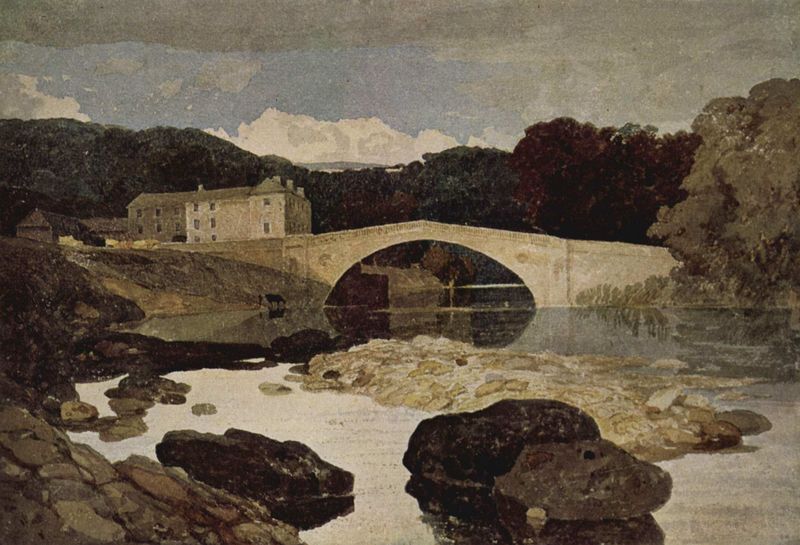
Titel: Die Gretabrücke
Künstler: John Sell Cotman
Standort: London
Institution: British Museum
Schlagwörter: baum, berg, blau, dunkel, felsen, gemälde, gestein, himmel, schatten, wasser, weiß, wolken, aquarell, bäume, fluss, grün, landschaft, menschen, ocker, sand, ufer, braun, fenster, grau, hell, licht, schwarz, strasse, dach, gebäude, gras, haus, hund, rot, schloss, tier, weg, wolke, beige, malerei, alt, mensch, stein, steine, öl, bach, ferne, horizont, häuser, hügel, nass, natur, schilf, spiegelung, brücke, brüstung, busch, büsche, einsam, flach, gewässer, insel, england, schräg, wald, kamine, rund, schornstein, ranken, bewölkt, ruhig, schiff, ruhe, liegen, bogen, fassade, italien, berge, fels, dorf, dächer, schornsteine, kuh, rind, geröll, bauernhof, hof, idylle, böschung, sandbank, ölgemälde, querformat, spitz, widerschein, brun, maler, glatt, hoch, burg, kloster, steinbrücke, übergang, flussbett, oberfläche, blanc, leinwand, gedeckt, rau, maison, gutshof, mauern, antik, karg, laubwald, brauntöne, laubbäume, gehöft, schwaru, oker, zentrum, brocken, tränken, gebirgslandschaft, ciel, paysage, brau, graus, fleuve, eau, brückenbogen, bauwerk, naturstein, kastell, rocher, pont, rivière, bauerhof, landschaf, siegelung, bt´rückenbogen, rittergut, ufger, brücke über fluss